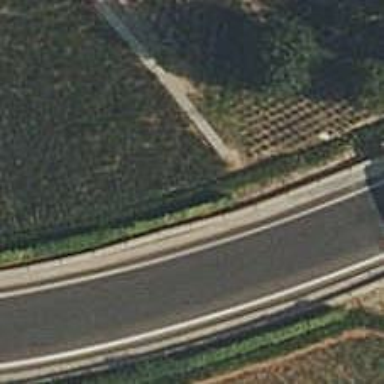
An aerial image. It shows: Hedge acting as barrier.